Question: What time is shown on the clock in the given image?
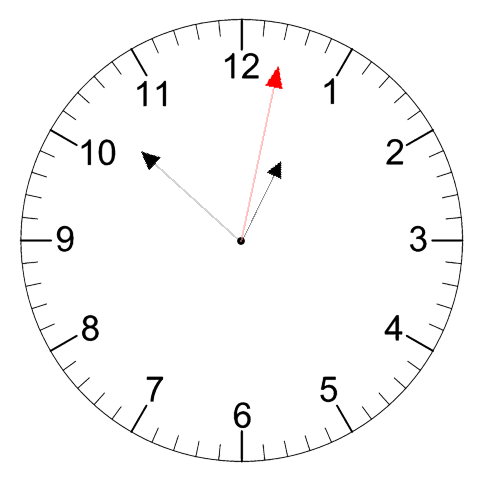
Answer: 12:52:02